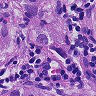
Metastatic tissue present: yes